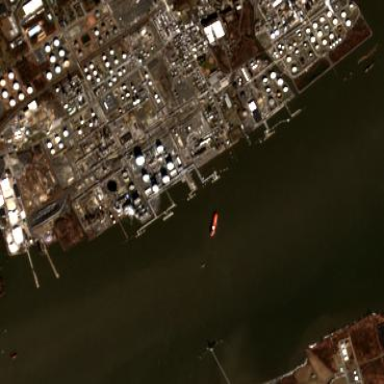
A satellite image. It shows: Industrial area dedicated to oil-related activities.